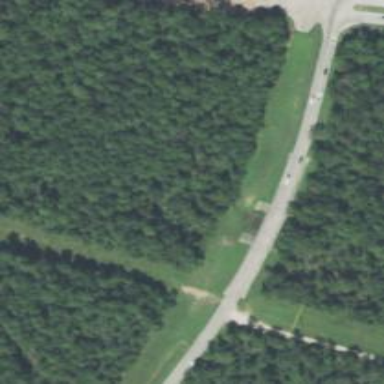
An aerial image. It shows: Secondary road crossing bridge.